Field crop: tomato
Growth stage: 1
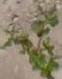
Species: portulaca